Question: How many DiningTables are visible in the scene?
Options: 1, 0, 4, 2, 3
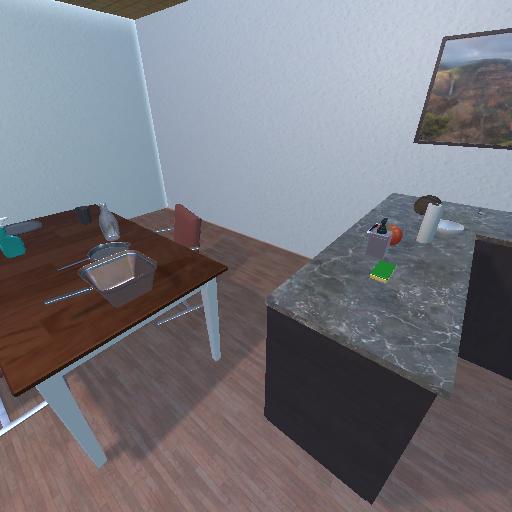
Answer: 1